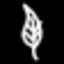
Label: leaf